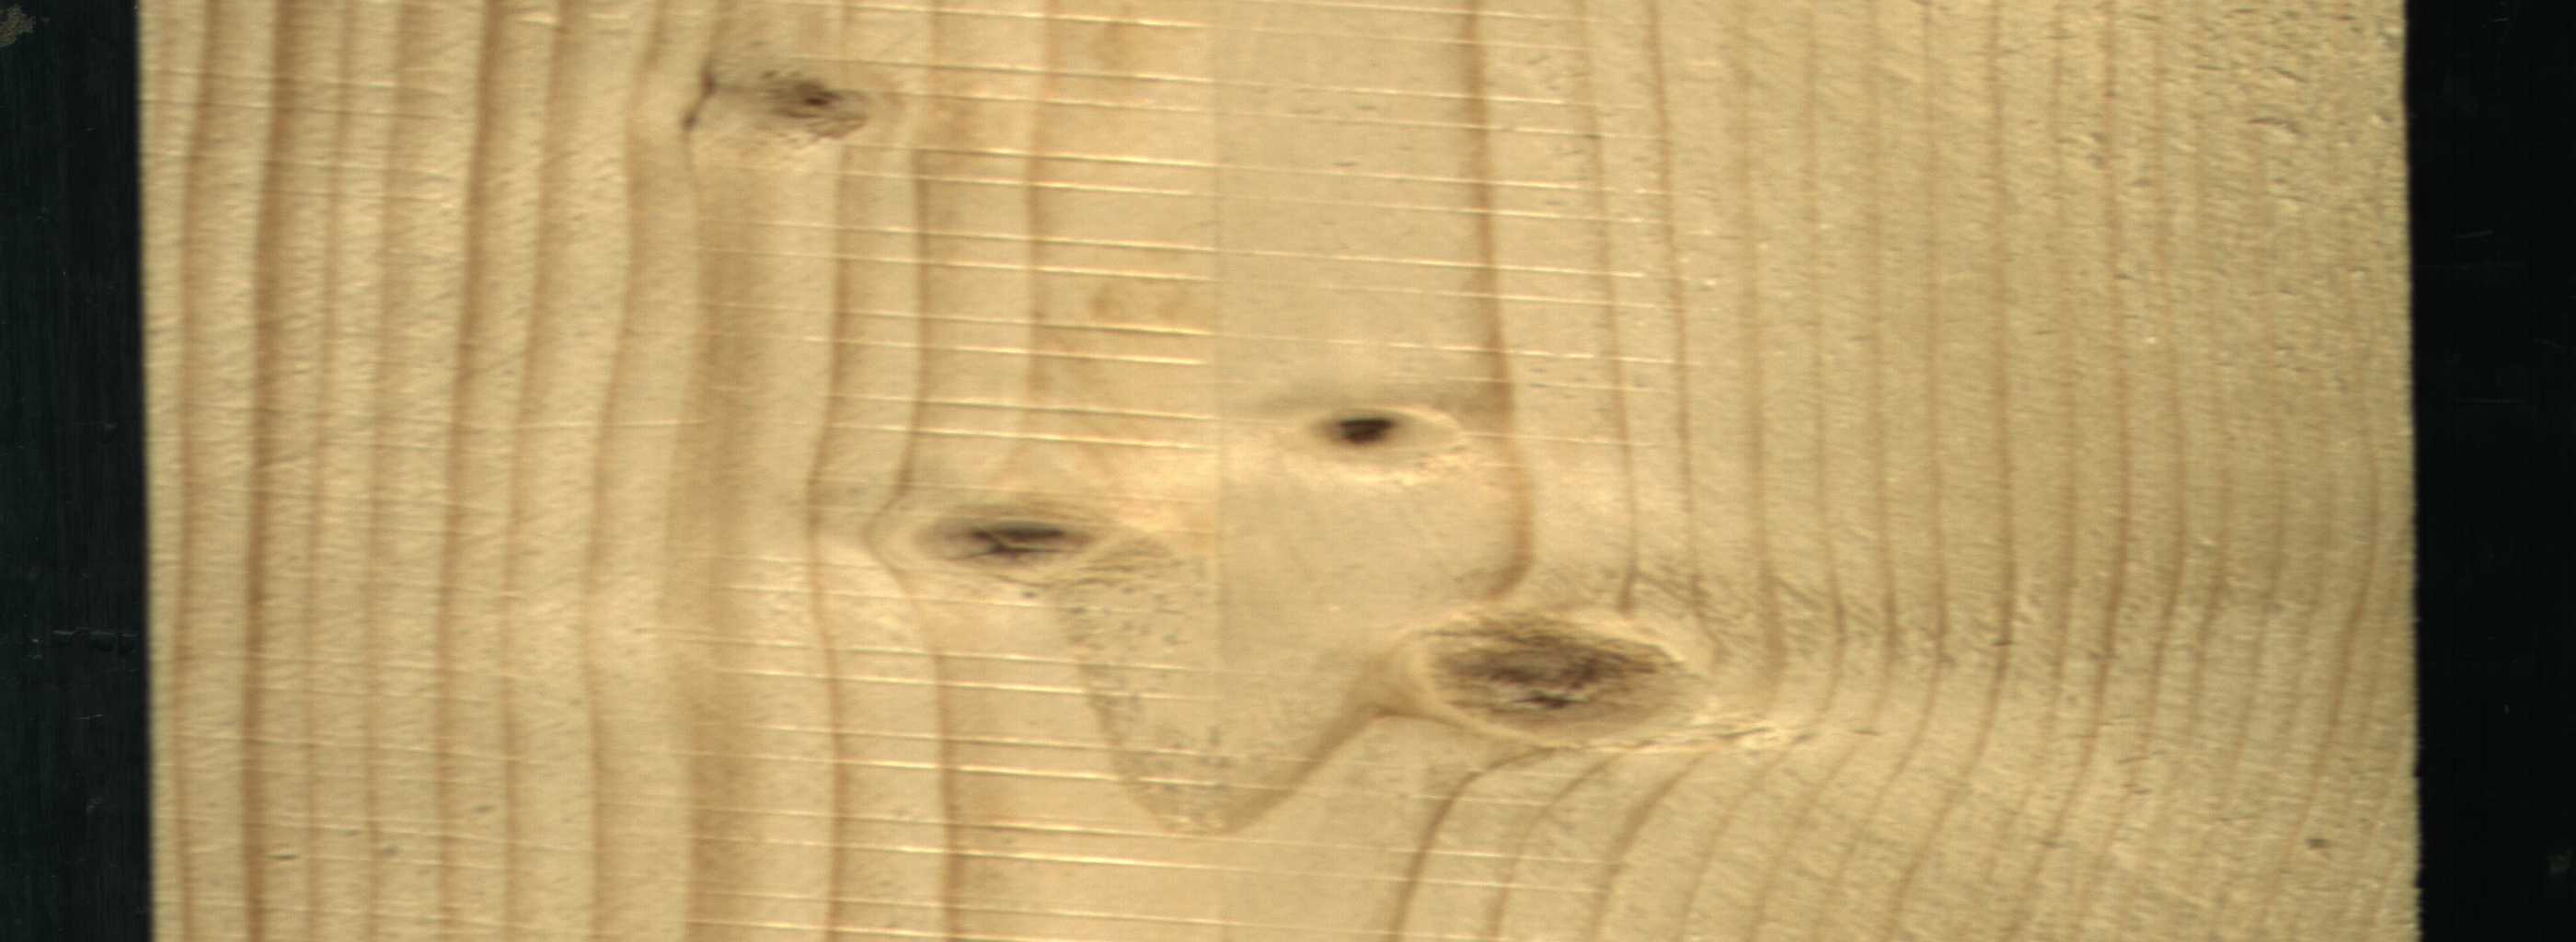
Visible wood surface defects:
Live_Knot
Live_Knot
Live_Knot
Live_Knot